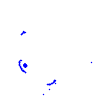
Particle: pion